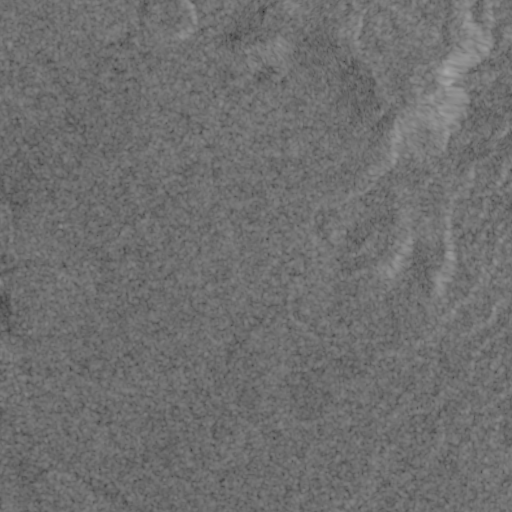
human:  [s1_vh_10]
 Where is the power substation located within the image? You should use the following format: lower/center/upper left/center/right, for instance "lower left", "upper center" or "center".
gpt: The power substation is located in the center left of the image.
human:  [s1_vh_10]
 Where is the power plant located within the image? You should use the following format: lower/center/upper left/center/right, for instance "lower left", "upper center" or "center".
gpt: There is no power plant in the image.

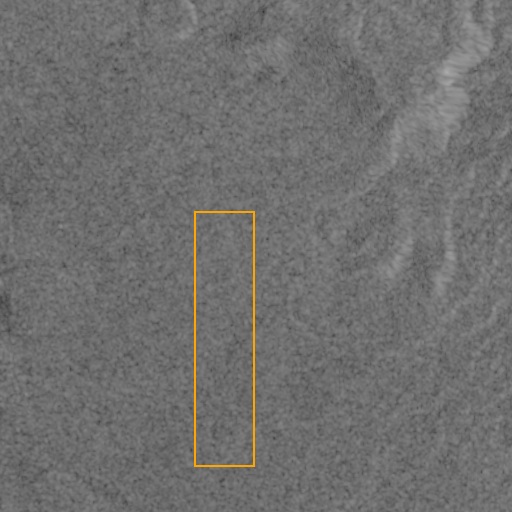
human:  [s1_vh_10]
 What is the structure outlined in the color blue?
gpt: There is no blue outline.
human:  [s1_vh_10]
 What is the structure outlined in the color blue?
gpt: There is no structure outlined in blue.